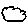
Label: cloud